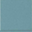
Piece: xx